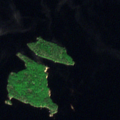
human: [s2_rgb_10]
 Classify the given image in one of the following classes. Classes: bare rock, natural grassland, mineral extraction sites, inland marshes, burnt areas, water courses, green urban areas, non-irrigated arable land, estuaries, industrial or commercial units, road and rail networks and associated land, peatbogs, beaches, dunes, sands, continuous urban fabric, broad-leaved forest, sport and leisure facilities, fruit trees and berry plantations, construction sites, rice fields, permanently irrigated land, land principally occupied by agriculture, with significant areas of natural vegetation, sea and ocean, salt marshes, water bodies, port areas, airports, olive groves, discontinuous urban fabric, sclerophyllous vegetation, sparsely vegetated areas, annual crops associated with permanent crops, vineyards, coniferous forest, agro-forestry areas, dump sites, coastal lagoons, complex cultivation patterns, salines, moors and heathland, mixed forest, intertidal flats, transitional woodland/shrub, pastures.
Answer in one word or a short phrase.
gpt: mixed forest, water bodies